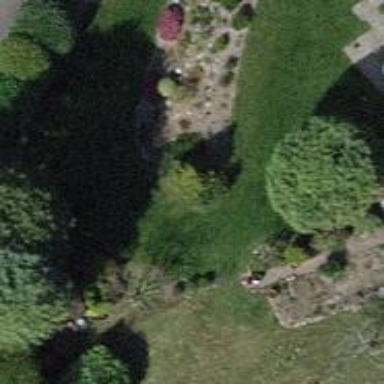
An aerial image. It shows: Garden with evergreen needle-leaved trees.